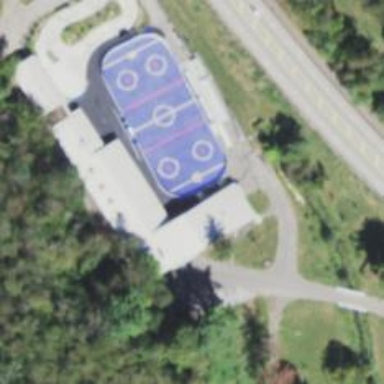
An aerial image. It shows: Building used for sports.